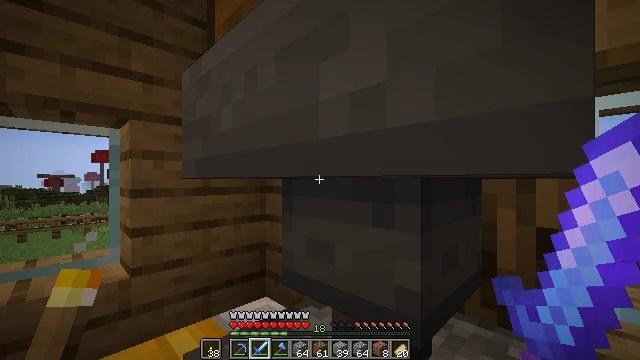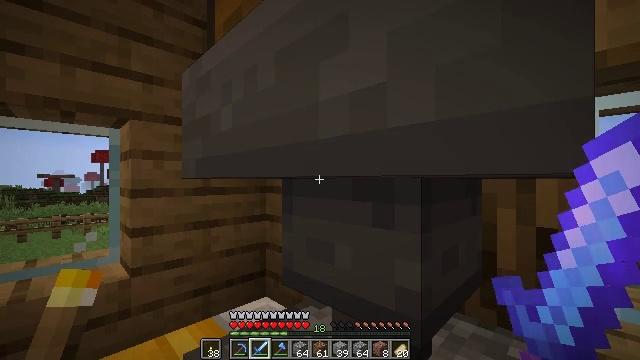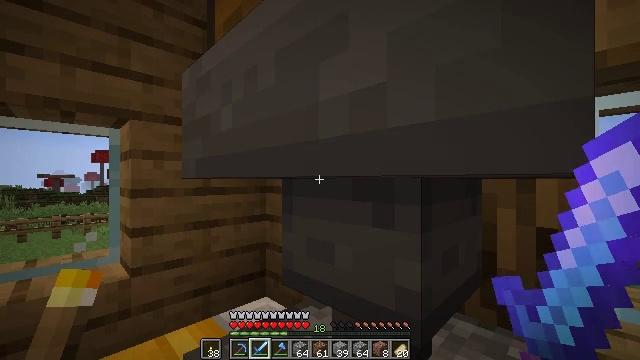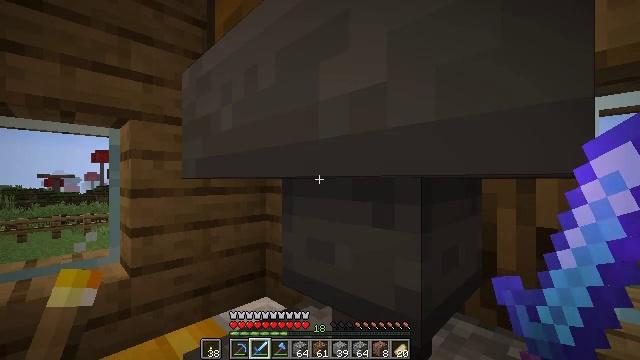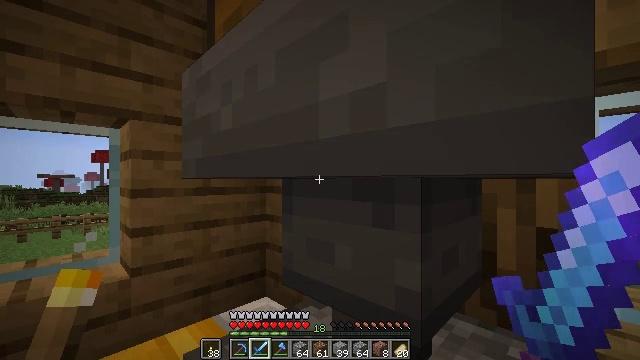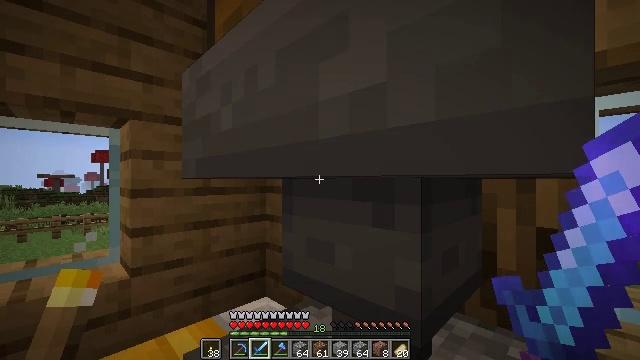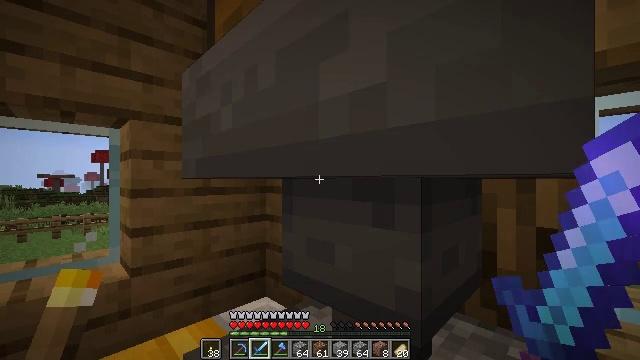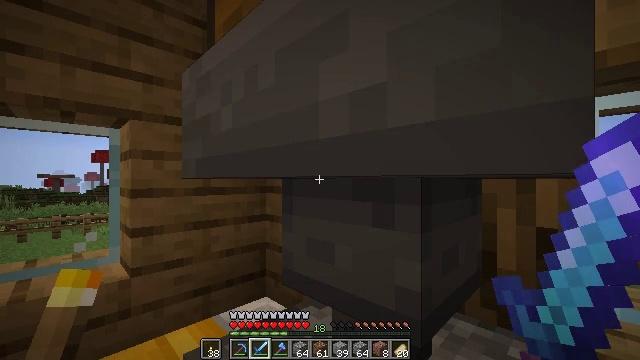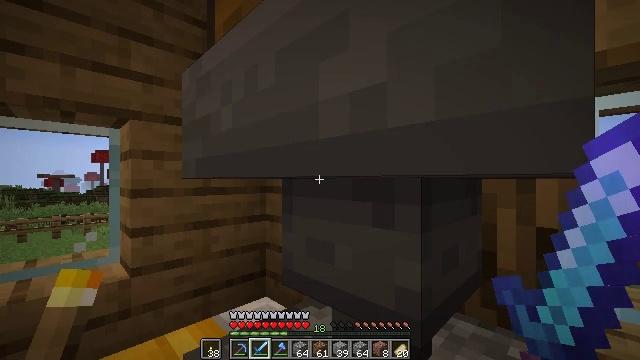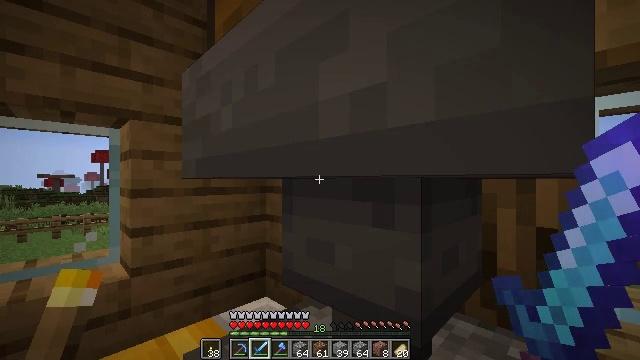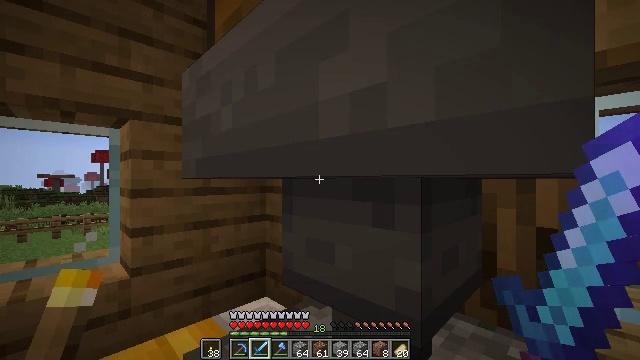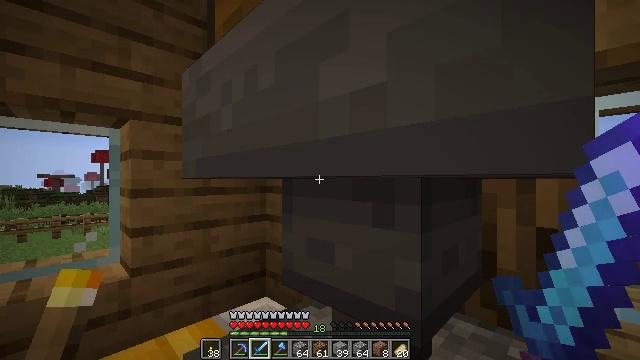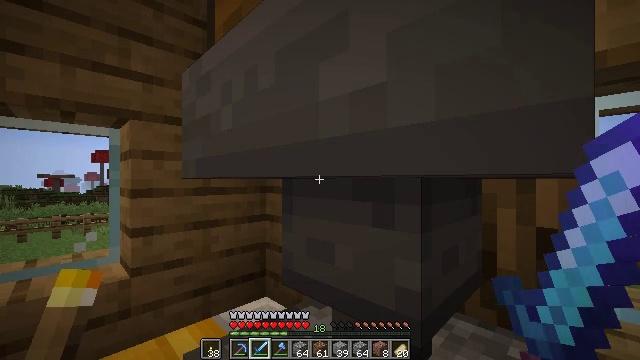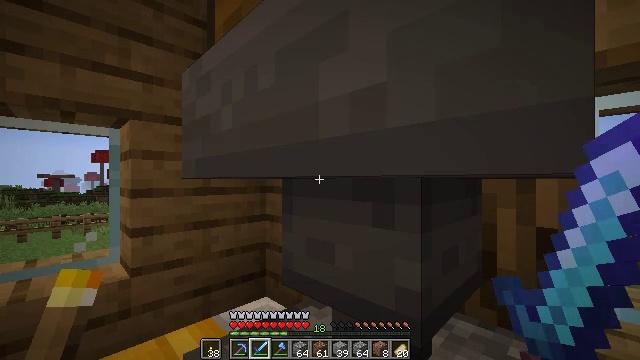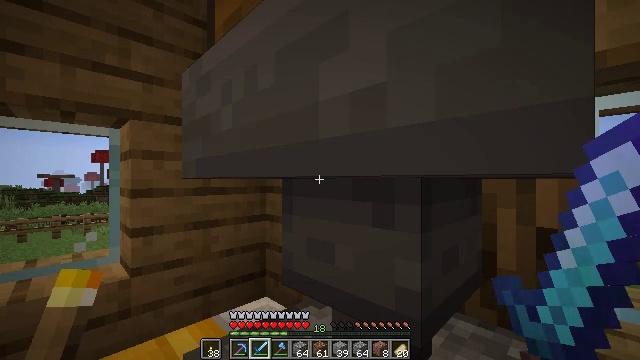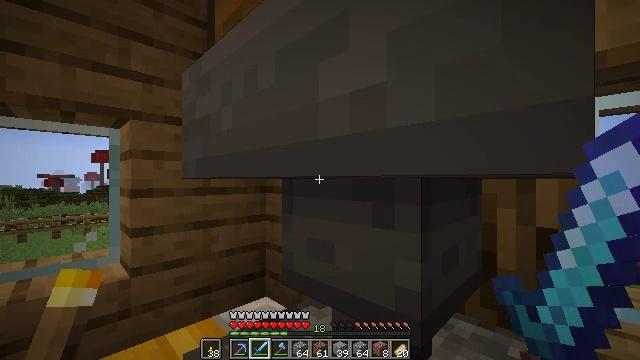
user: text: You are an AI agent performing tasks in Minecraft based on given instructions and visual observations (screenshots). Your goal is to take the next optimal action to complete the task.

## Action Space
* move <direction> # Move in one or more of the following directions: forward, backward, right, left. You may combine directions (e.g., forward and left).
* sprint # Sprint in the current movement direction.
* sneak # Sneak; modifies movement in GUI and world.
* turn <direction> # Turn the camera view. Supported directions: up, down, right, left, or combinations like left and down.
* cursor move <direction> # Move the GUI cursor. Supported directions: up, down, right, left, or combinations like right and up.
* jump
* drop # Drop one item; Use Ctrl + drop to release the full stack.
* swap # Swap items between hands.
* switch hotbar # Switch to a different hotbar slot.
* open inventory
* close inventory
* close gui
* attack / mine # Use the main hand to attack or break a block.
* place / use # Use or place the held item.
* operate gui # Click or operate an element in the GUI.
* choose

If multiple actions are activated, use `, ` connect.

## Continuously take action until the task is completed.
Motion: motion action
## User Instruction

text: Use cactus to craft a green dye.
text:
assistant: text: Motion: no_op
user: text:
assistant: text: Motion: no_op
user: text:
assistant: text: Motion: no_op
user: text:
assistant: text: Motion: no_op
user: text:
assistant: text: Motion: no_op
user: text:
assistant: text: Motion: no_op
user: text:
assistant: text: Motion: no_op
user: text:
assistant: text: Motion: no_op
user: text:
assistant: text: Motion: no_op
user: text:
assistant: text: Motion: no_op
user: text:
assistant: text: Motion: no_op
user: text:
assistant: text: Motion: no_op
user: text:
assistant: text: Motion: no_op
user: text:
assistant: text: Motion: no_op
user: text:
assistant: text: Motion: no_op
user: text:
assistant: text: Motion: no_op
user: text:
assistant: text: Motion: no_op
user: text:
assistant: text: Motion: no_op
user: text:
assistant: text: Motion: no_op
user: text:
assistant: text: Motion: no_op
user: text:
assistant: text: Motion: no_op
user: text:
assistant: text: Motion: no_op
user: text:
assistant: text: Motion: no_op
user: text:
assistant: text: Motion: no_op
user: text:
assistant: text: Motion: no_op
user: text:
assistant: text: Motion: no_op
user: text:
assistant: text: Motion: no_op
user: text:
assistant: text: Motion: no_op
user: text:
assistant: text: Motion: no_op
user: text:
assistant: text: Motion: no_op